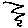
Label: zigzag